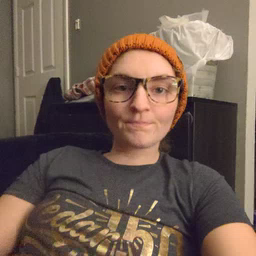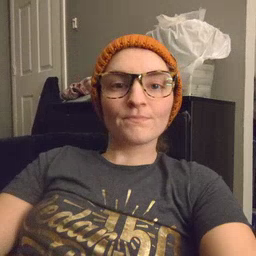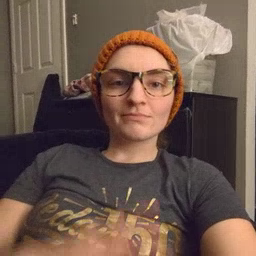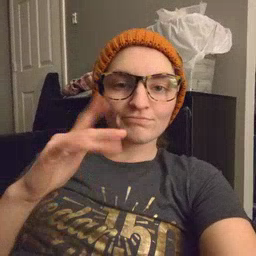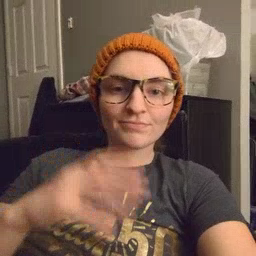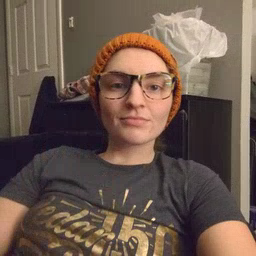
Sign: finger